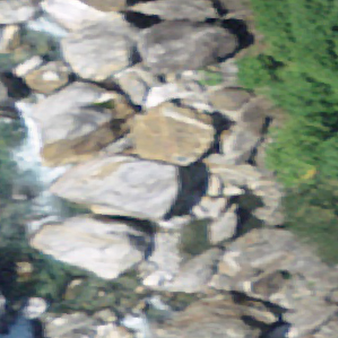
Label: bouldering_area